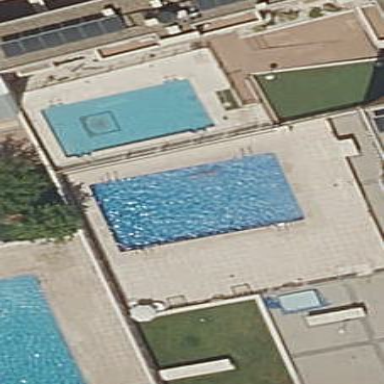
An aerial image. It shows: Swimming pool located in leisure land.